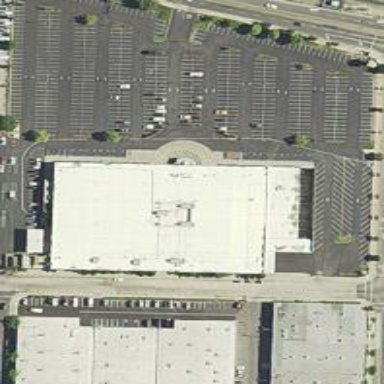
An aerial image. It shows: Retail building.